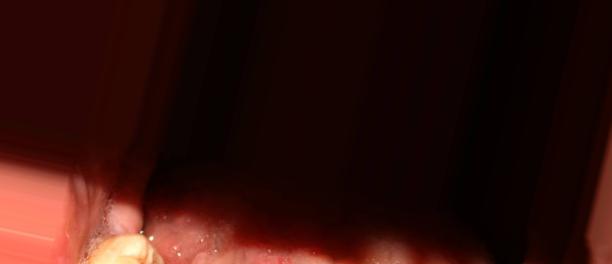
Condition: Caries